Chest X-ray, PA view. Patient: 61 years old, sex F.
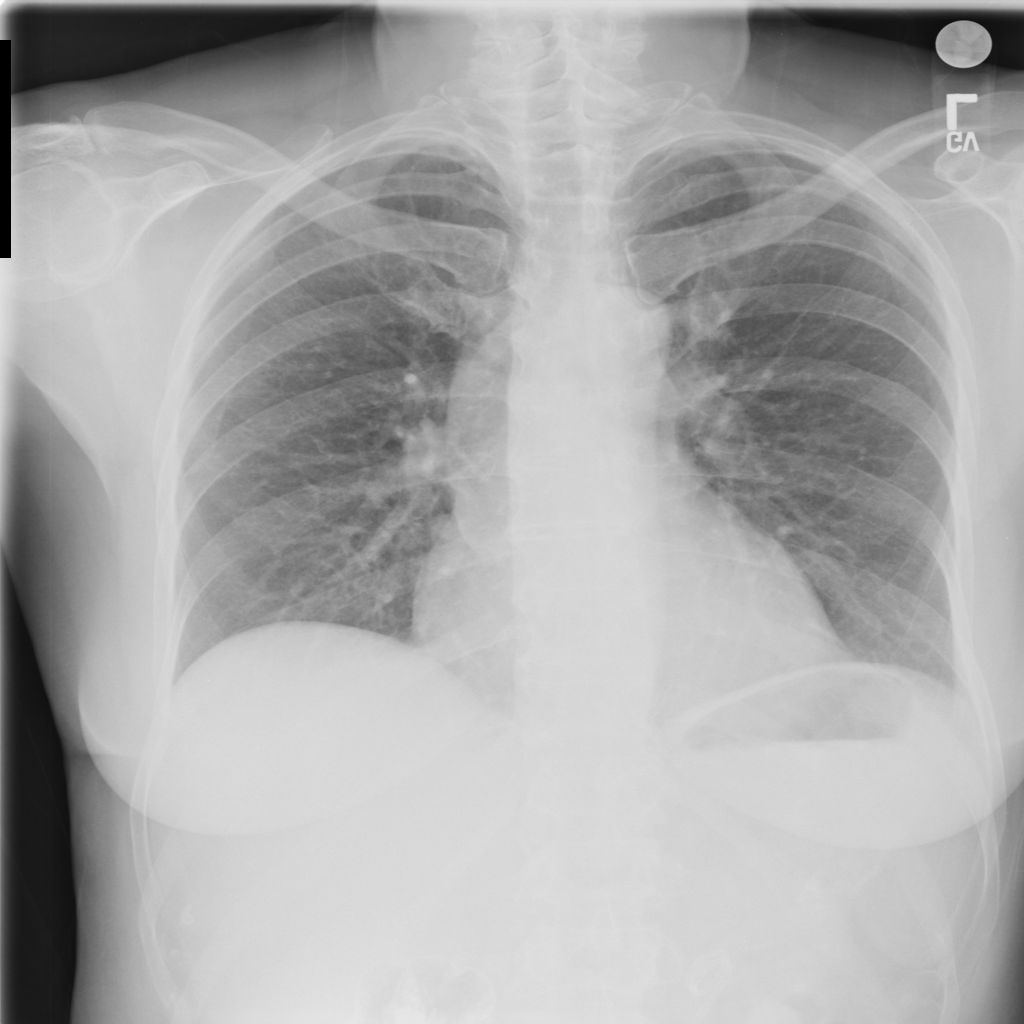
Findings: No Finding